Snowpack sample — Snodgrass Mountain, Crested Butte, Colorado (2/4/25, 12:06 PM MST)
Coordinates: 38.923, -106.968
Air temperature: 35 °F
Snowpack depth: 80 cm
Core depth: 70 cm
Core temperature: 32 °F
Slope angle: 14°, slope face: 78°
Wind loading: low
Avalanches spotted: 0
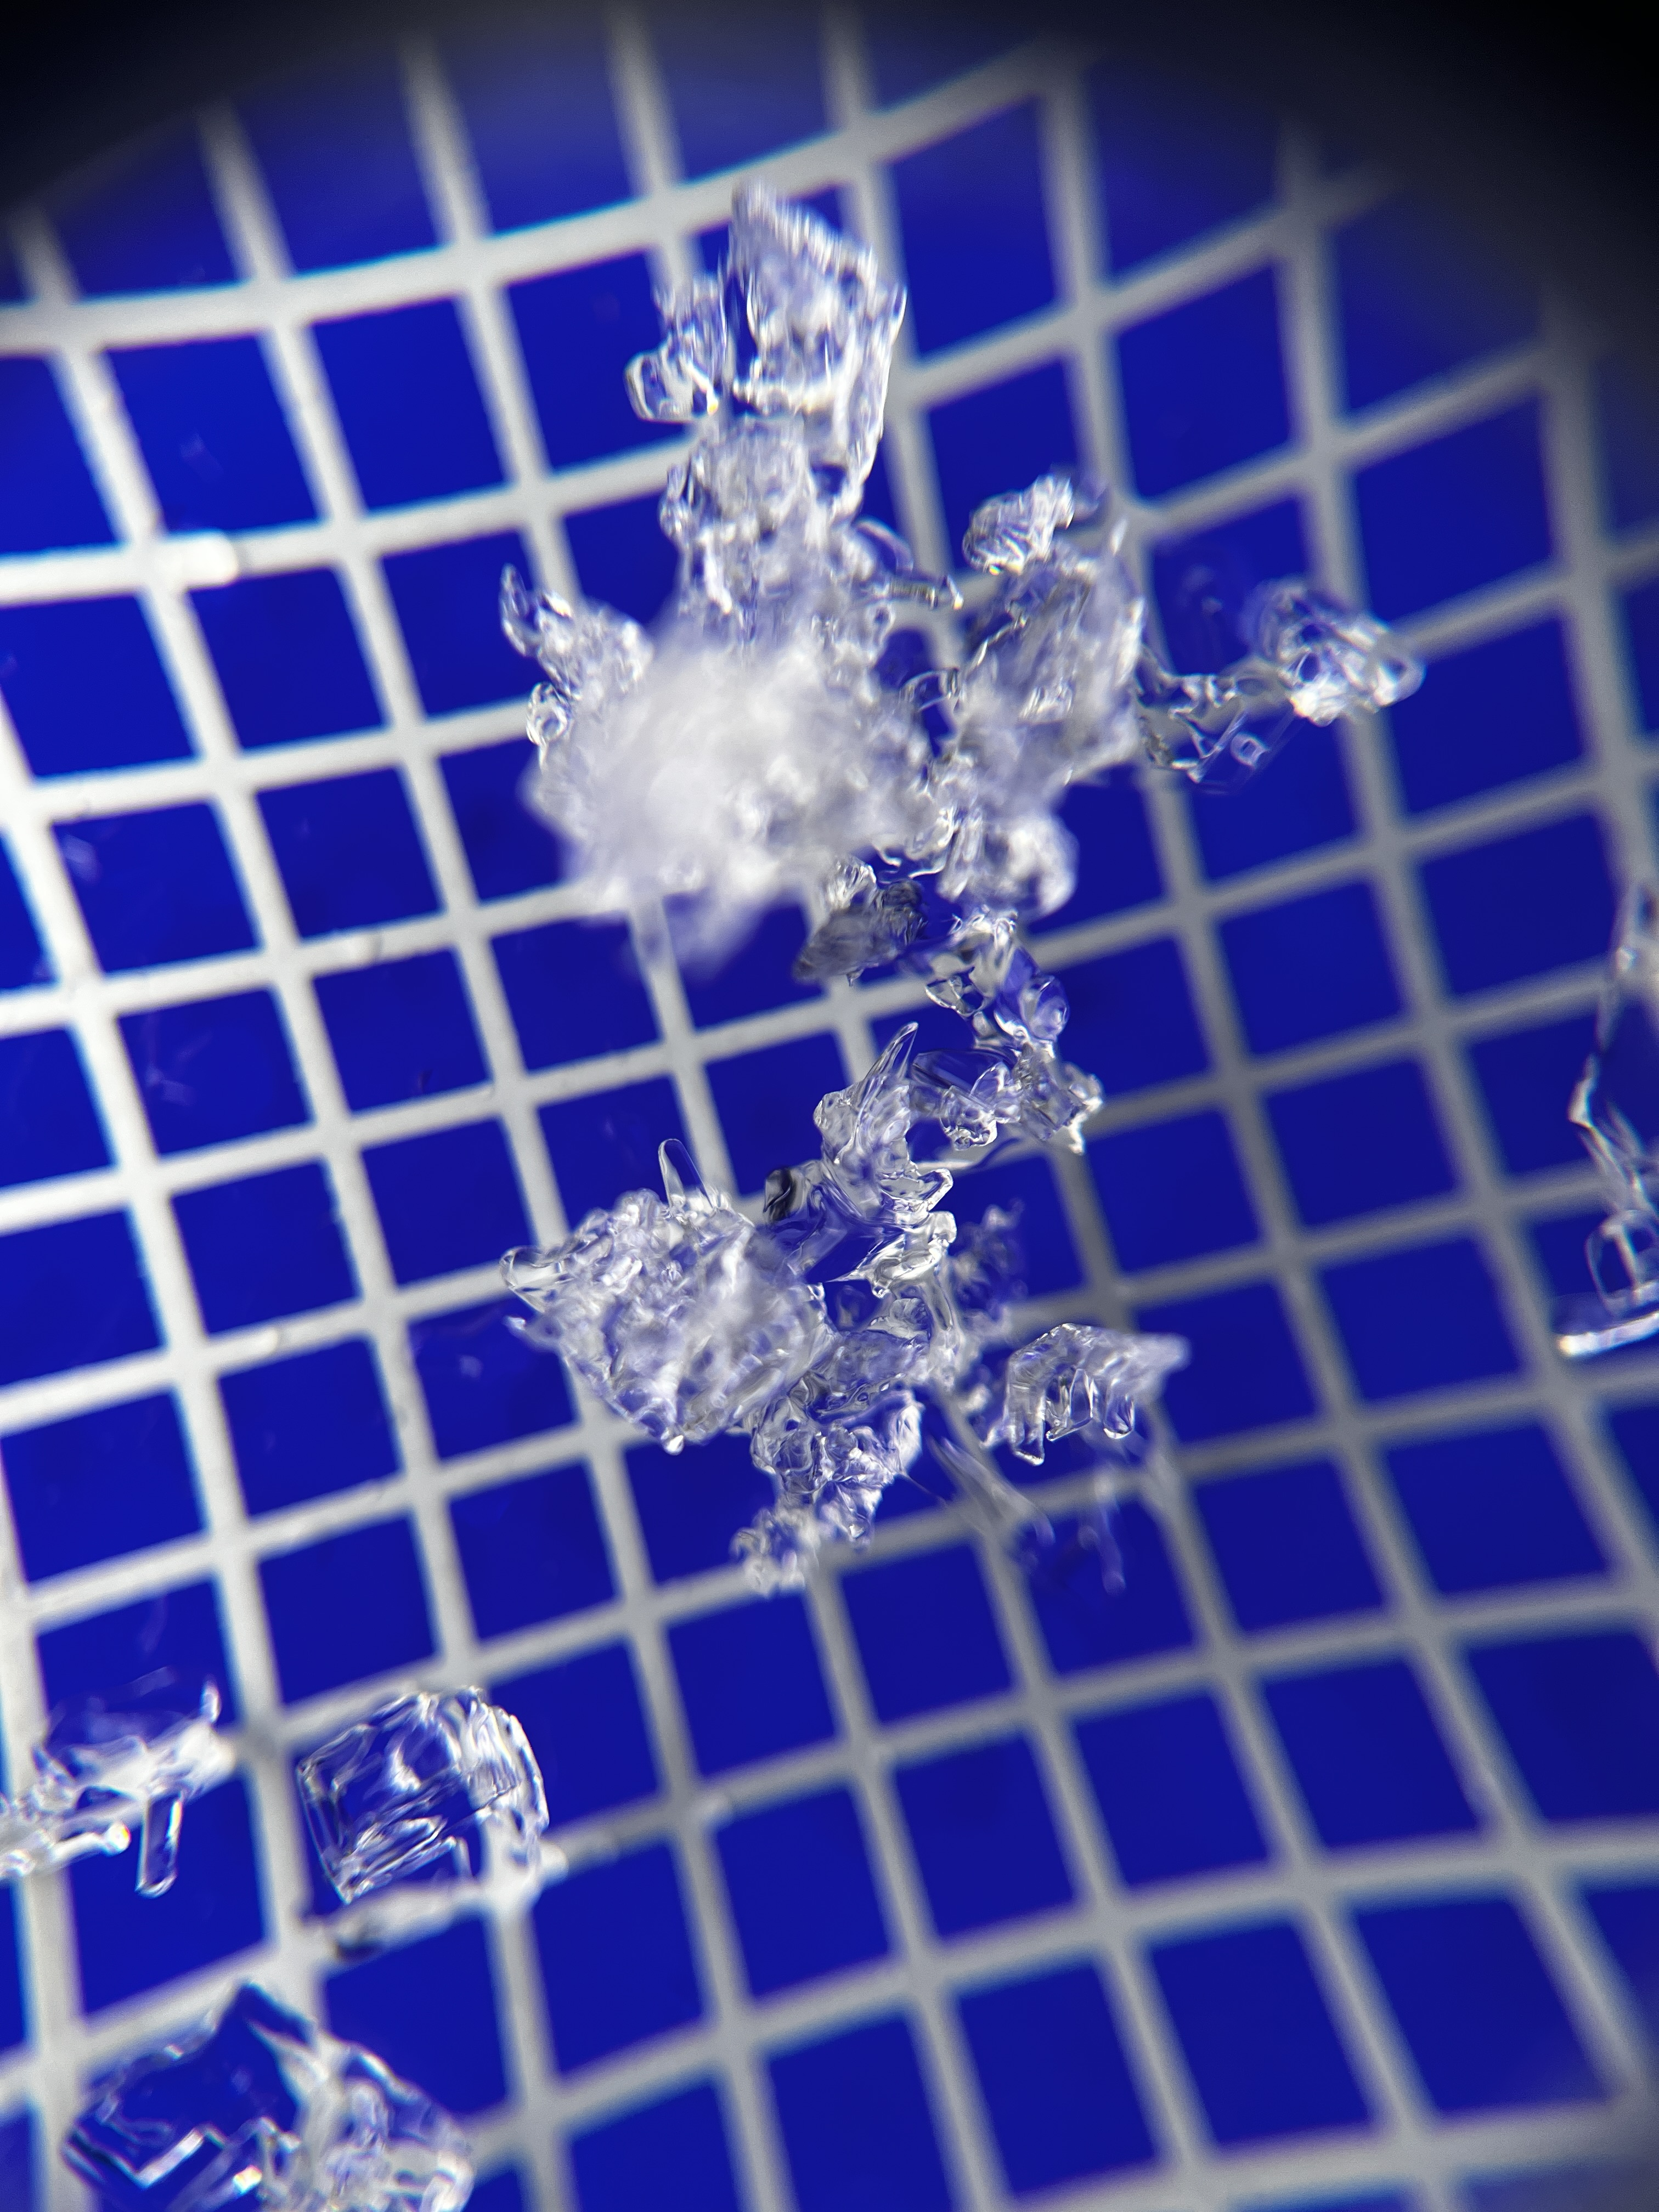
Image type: magnified_profile
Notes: No avalanches nearby, unusually warm weather for the last month reported by residents, Collected 25 yards from treeline